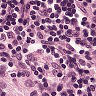
Metastatic tissue present: no